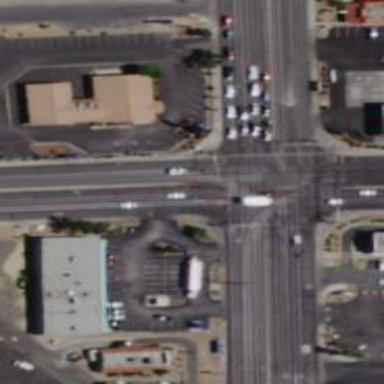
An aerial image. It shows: Solid stop line on the road.